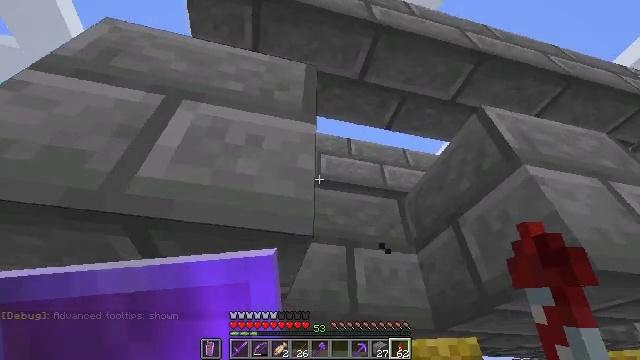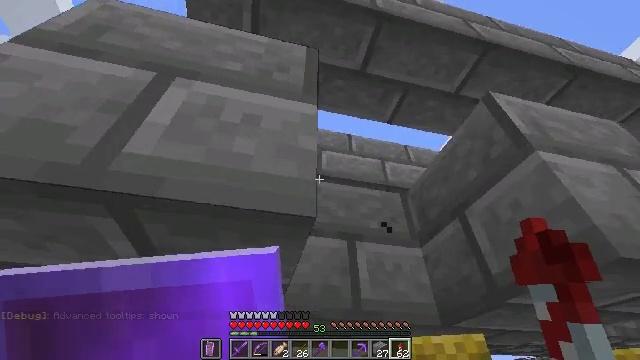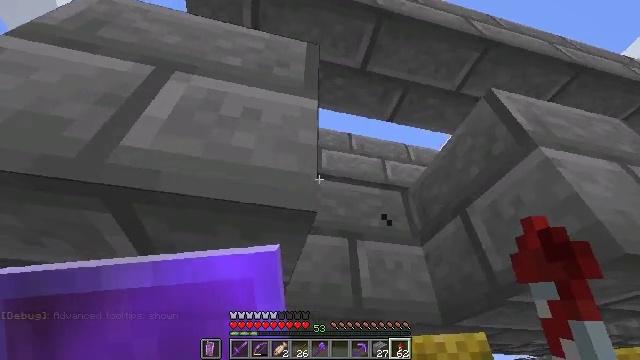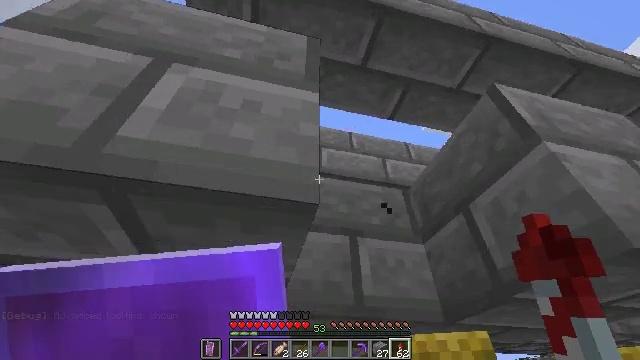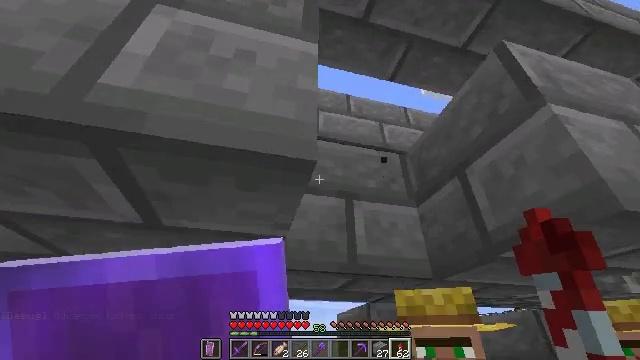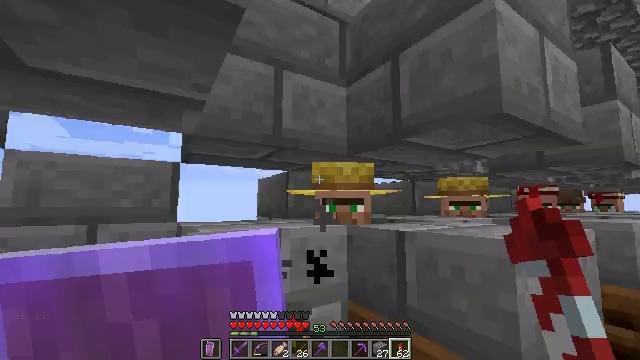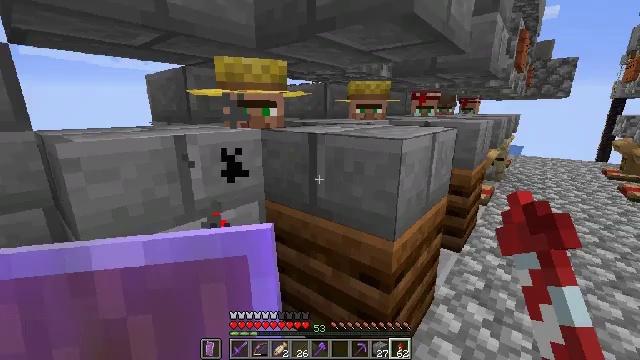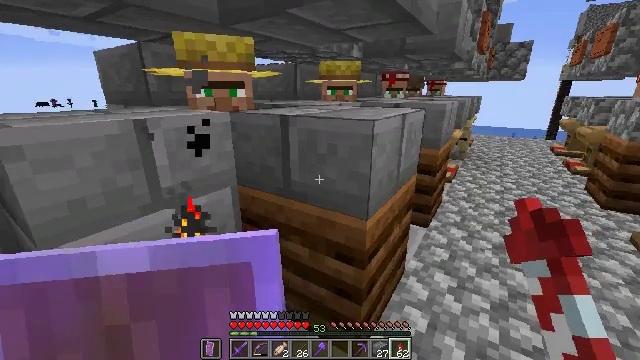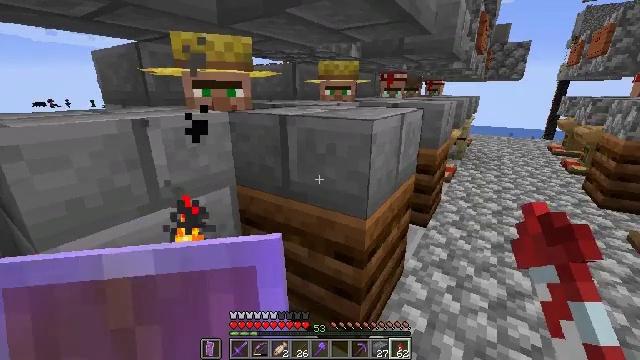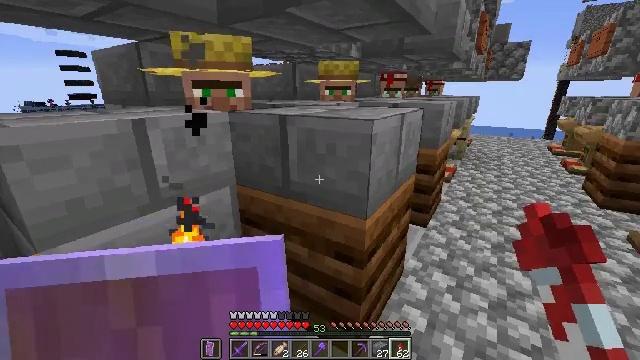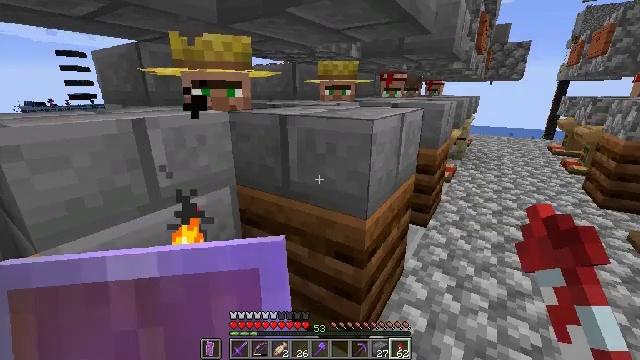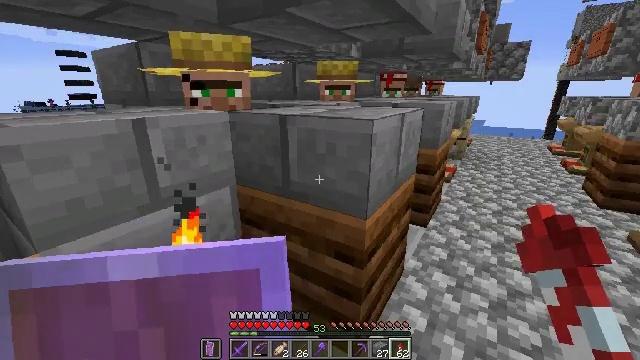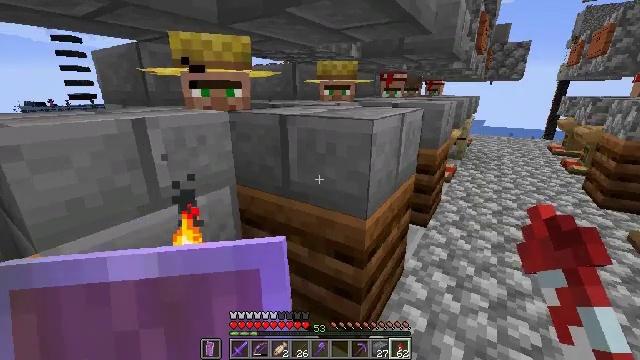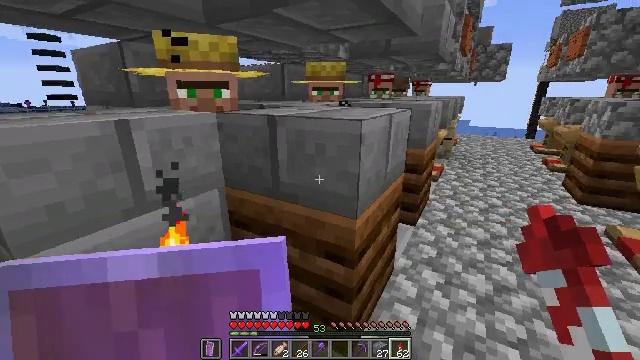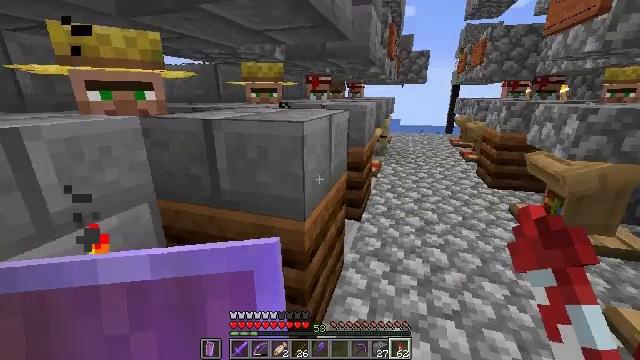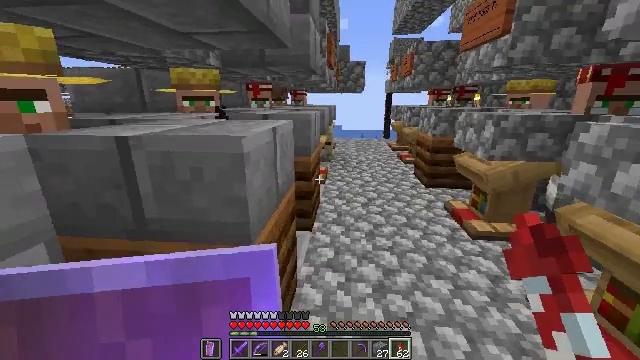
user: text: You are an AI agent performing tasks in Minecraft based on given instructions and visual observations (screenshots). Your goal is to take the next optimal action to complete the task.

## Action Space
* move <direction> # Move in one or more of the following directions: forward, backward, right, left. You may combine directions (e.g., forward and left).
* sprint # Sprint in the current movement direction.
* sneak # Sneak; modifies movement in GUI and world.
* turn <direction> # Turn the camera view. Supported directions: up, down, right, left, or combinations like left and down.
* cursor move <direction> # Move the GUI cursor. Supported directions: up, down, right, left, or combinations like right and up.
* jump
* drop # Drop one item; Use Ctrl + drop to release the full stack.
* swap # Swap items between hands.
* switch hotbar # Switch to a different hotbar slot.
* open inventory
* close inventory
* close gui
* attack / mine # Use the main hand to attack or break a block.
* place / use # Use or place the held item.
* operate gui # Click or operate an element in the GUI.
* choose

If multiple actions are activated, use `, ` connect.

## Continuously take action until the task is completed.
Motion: motion action
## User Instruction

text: Break the cobblestone to create a path.
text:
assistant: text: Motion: no_op
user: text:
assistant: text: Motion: no_op
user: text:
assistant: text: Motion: no_op
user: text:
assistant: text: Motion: turn right and down
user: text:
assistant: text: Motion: turn right and down
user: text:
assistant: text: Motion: turn right and down
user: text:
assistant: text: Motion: turn right and down
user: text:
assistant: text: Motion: no_op
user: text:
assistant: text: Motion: no_op
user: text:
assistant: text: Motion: no_op
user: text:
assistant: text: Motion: no_op
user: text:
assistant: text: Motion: no_op
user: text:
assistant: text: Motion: turn right
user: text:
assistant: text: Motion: move forward, turn right
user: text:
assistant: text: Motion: move forward, turn right and up
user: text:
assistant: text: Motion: move forward, turn right and up
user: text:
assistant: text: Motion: move forward
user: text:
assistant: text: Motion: move forward
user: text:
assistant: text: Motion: move forward
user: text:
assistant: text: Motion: move forward
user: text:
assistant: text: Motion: move forward and move right
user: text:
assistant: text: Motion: move forward and move right
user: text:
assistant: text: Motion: move forward and move right
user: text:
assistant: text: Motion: move forward and move right
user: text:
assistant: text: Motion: move forward and move right
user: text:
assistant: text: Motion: move forward, turn left and up
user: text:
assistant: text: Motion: move forward, turn up
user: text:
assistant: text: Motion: move forward, turn up
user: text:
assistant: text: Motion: move forward
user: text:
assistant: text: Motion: move forward